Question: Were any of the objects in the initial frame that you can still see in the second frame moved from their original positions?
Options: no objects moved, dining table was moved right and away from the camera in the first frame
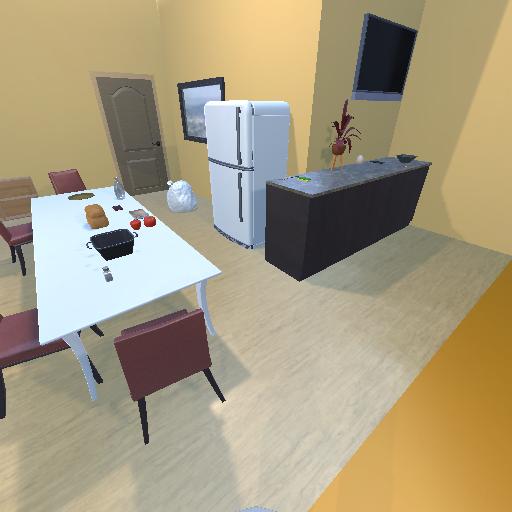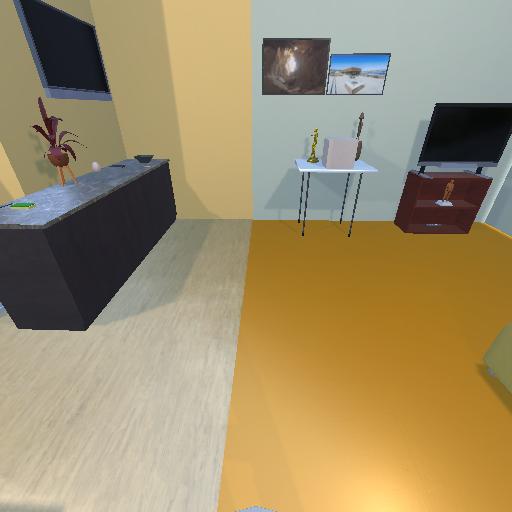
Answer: no objects moved